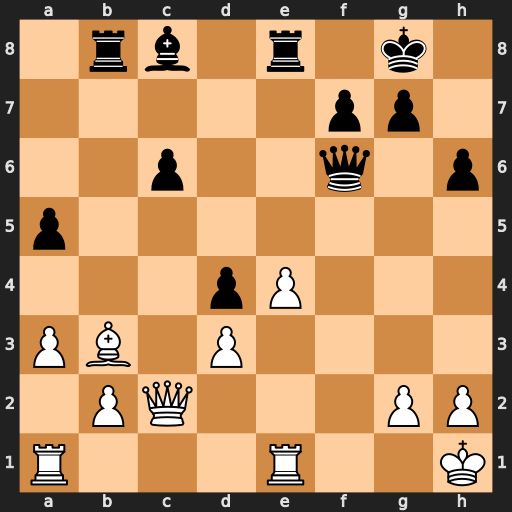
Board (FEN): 1rb1r1k1/5pp1/2p2q1p/p7/3pP3/PB1P4/1PQ3PP/R3R2K
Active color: w
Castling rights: -
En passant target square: -
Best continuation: Rf1 Qd8 Bxf7+